Question: I'm using Google's 'jsapi' to draw a area chart, so I have to get two different averages.
The first one is for a specific person and the second one is for the entire company except for that person.
I am using this query to get the last 26 weeks from the specified person.
'''
SELECT TOP 26 DATE_GIVEN
FROM CHECKS
WHERE PERSON_NO='001'
ORDER BY DATE_GIVEN DESC
'''
But I need to modify that to get the last 26 weeks even if the person skips a week, and for missing weeks fill in a 0 and include it in the average.
But the second one is super hard and I don't know how to do it. Here is what I want to do:
1. Select all of the checks in the table expect for person_no=001
2. Group all of them per week
3. Select only the last 26 check weeks
4. If a week is missing for a person, fill in the value 0 and include it in the average.
I tried something like this but it's wrong:
'''
SELECT TOP 26 AVG(CHECK_AMOUNT) AS W2
FROM CHECKS
WHERE NOT PERSON_NO='001'
GROUP BY Datepart(week,DATE_GIVEN)
ORDER BY DATE_GIVEN DESC
'''
To make it a little more more clear:
I'm trying to get the weekly average for one person vs. the average of the rest of the company not including that person. The table name is 'CHECKS' with columns 'CHECK_NO, DATE_GIVEN, AMOUNT, PERSON_NO'.
I also tried something like this but I don't know if this is correct:
'''
SELECT TOP 26 AVG(CHECK_AMOUNT) AS W1
FROM CHECKS
WHERE PERSON_NO='001'
GROUP BY Datepart(week, DATE_GIVEN)
SELECT TOP 26 AVG(CHECK_AMOUNT) AS W2
FROM CHECKS
WHERE NOT PERSON_NO='001'
GROUP BY Datepart(week, DATE_GIVEN)
'''

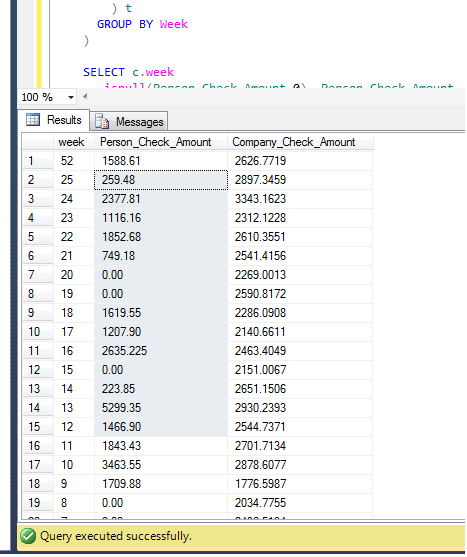
Answer: 1st one.
As you need to get data for you need to subtract 26 weeks from current date. Since you want to include 0 for missing weeks, it is the same as diving the SUM of whatever you've got by 26.
'''
Declare @weeks int = 26;
SELECT sum(CHECK_AMOUNT)/@weeks FROM CHECKS
WHERE PERSON_NO='001' and DATE_GIVEN >= dateadd(ww, -@weeks, getdate())
'''
For the rest of the company: (i) Get average checks for every one except your person for last 26 weeks; (ii) get average of those averages (no need to place 0 for a missing person here)
'''
select avg (Person_Check_Amount) from
(
SELECT PERSON_NO, SUM(CHECK_AMOUNT)/@weeks
as Person_Check_Amount
FROM CHECKS
WHERE PERSON_NO <> '001' and DATE_GIVEN >= dateadd(ww, -@weeks, getdate())
GROUP BY PERSON_NO
) t
'''
I have added '/COUNT (distinct PERSON_NO)' because number of people in the company varies from one week to another.
Now we can combine these queries to have single table for comparison. It can be done in a single query.
With common table expressions, which make logic more visible. Here I change 'DATEPART'to 'DATEDIFF', so when we go back into previous year we keep counting number of weeks from today (25,26,..58,59...), not week number in the year (like 52)
'''
DECLARE @weeks int = 26
;WITH Person AS (
SELECT
datediff(ww, DATE_GIVEN, getdate())+1 AS Week,
AVG(CHECK_AMOUNT) AS Person_Check_Amount
FROM CHECKS
WHERE PERSON_NO=11 AND DATE_GIVEN >= dateadd(ww, -@weeks, getdate())
GROUP BY datediff(ww, DATE_GIVEN, getdate()) +1
)
, Company AS (
SELECT week,
AVG (COMPANY_Check_Amount) AS COMPANY_Check_Amount
FROM (
SELECT
datediff(ww, DATE_GIVEN, getdate())+1 AS Week,
SUM(CHECK_AMOUNT)/COUNT(DISTINCT PERSON_NO) AS COMPANY_Check_Amount
FROM CHECKS
WHERE PERSON_NO<>11 AND DATE_GIVEN >= dateadd(ww, -@weeks, getdate())
GROUP BY datediff(ww, DATE_GIVEN, getdate())+1
) t
GROUP BY Week
)
SELECT c.week
, isnull(Person_Check_Amount,0) Person_Check_Amount
, isnull(Company_Check_Amount,0) Company_Check_Amount
FROM Person p
FULL OUTER JOIN Company c ON c.week = p.week
ORDER BY Week DESC
'''
<URL>